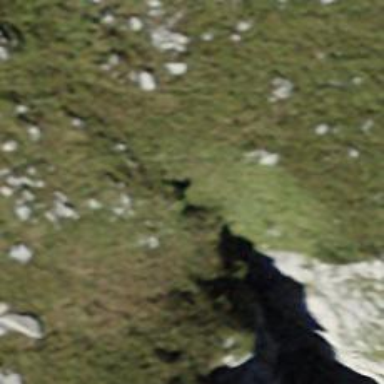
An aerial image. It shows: Cliff in nature.